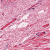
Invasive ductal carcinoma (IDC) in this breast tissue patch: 0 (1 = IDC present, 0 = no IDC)